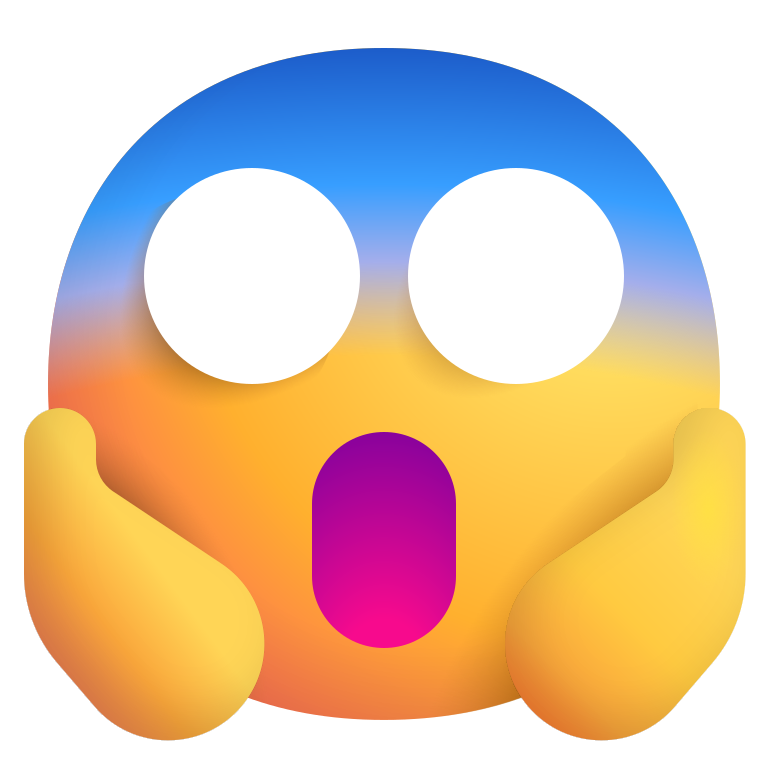
face screaming in fear color